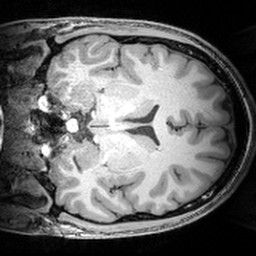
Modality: T1w
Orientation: coronal
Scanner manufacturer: siemens
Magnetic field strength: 3 T
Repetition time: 1.81 s
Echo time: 0.00345 s